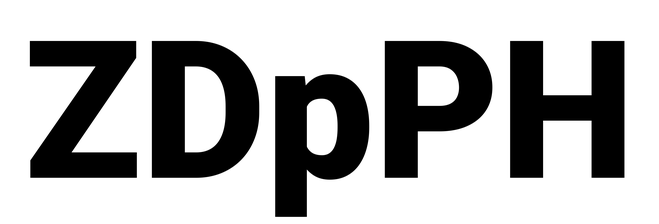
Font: Roboto_Black